Question: Im using the following code to get the effect similar to that of the android like progress:

'''
-(void) showSpinner
{
NSLog(@"as");
loadingView = [[UIView alloc] initWithFrame:CGRectMake(100, 300, 170, 170)];
loadingView.backgroundColor = [UIColor colorWithRed:0 green:0 blue:0 alpha:0.5];
loadingView.clipsToBounds = YES;
loadingView.layer.cornerRadius = 10.0;
activityView = [[UIActivityIndicatorView alloc] initWithActivityIndicatorStyle:UIActivityIndicatorViewStyleWhiteLarge];
activityView.frame = CGRectMake(65, 40, activityView.bounds.size.width, activityView.bounds.size.height);
[loadingView addSubview:activityView];
loadingLabel = [[UILabel alloc] initWithFrame:CGRectMake(20, 115, 130, 22)];
loadingLabel.backgroundColor = [UIColor clearColor];
loadingLabel.textColor = [UIColor whiteColor];
loadingLabel.adjustsFontSizeToFitWidth = YES;
loadingLabel.textAlignment = NSTextAlignmentCenter;
loadingLabel.text = @"Loading...";
[loadingView addSubview:loadingLabel];
loadingView .center = CGPointMake(CGRectGetWidth(self.view.frame) / 2, CGRectGetHeight(self.view.frame) / 2);
[self.statutoryTbl addSubview:loadingView];
[activityView startAnimating];
}
'''
The issue is that the 'UILabel' appears below the spinner. I want it to be nearby spinner and the loadingview to be wide as android. What am I missing in my code?
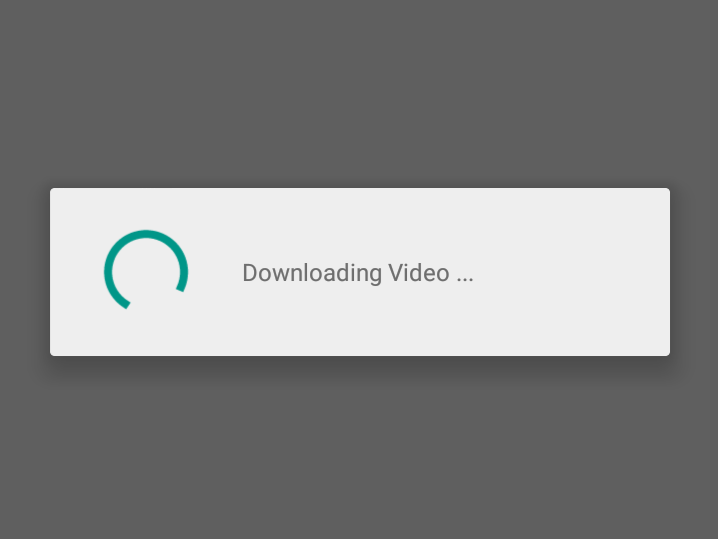
Answer: Initialise your loadingLabel with this code:
'''
loadingLabel = [[UILabel alloc] initWithFrame:CGRectMake([activityView frame].origin.x+[activityView frame].size.width+20, 10, [loadingView frame].size.width-([activityView frame].origin.x+[activityView frame].size.width+20)-10, [loadingView frame].size.height-20)];
'''